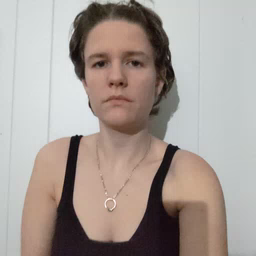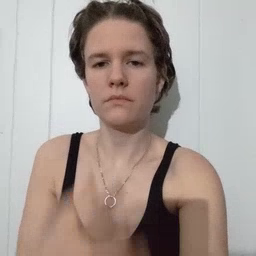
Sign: milk